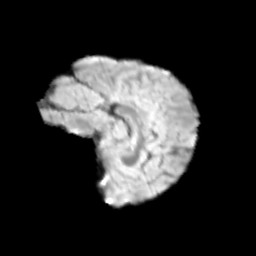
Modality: T2w
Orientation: sagittal
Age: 9
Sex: male
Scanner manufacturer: siemens
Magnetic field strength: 3 T
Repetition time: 3.8 s
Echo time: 0.07 s